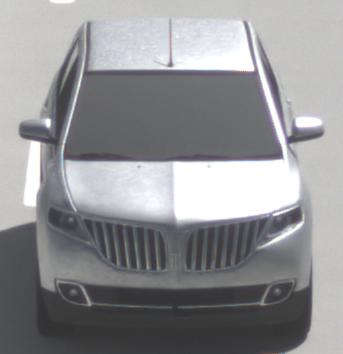
Make: Lincoln
Model: MKX
Detailed model: Gen. 1 CD3
Model produced from: 2010
Model produced until: 2015
Doors: 5
Color: white
Road condition: dry road
Daytime: midday
Contrast: high contrast